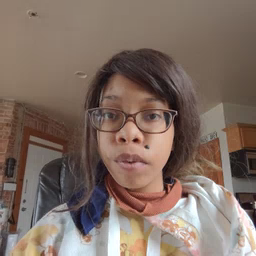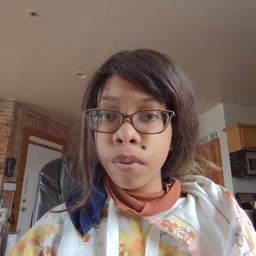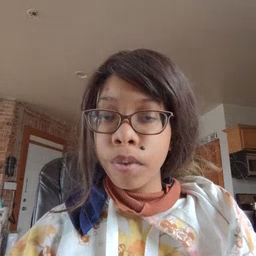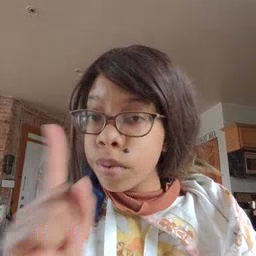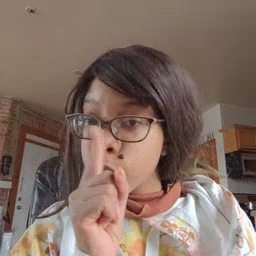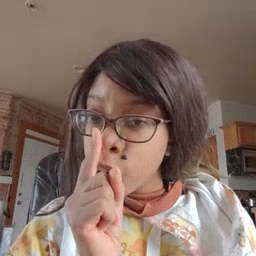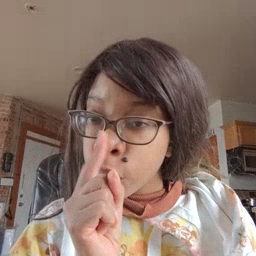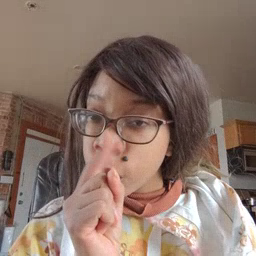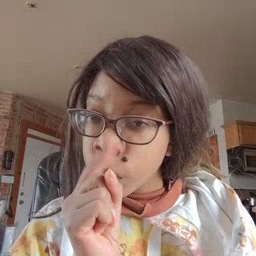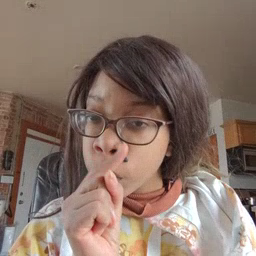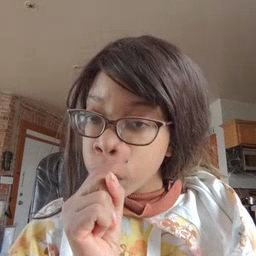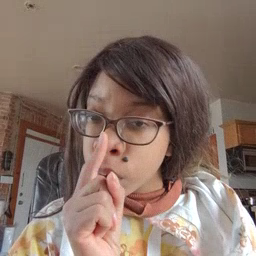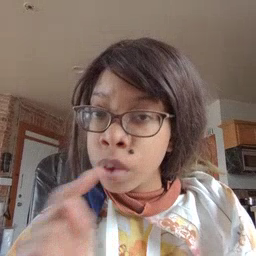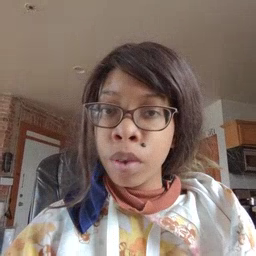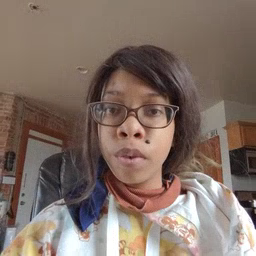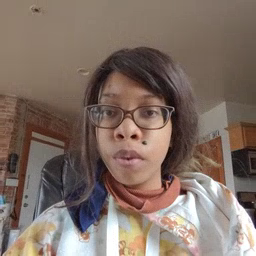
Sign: mouse